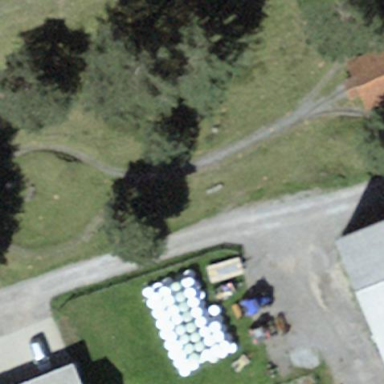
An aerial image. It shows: Miniature railway.